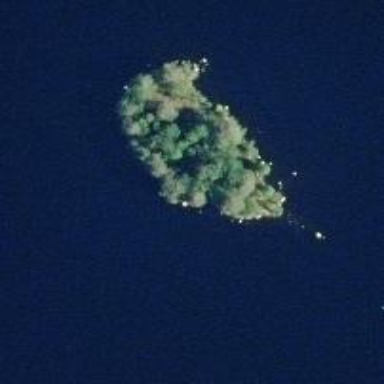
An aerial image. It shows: Island.